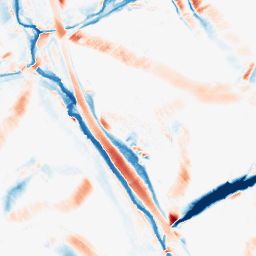
Category: morphological
Decomposition family: morphological_diamond
Decomposition parameters: operation: average
radius: 15
Upsampling method: quartic
Upsampling parameters: scale: 2
Upsampling scale: 2